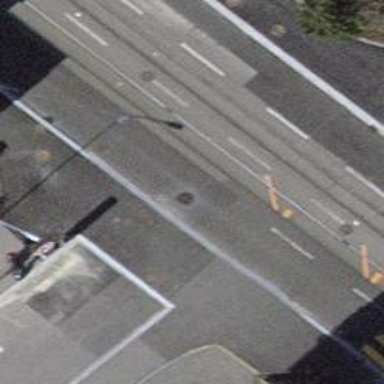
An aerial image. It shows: Unmarked crossing with traffic calming table on the road.